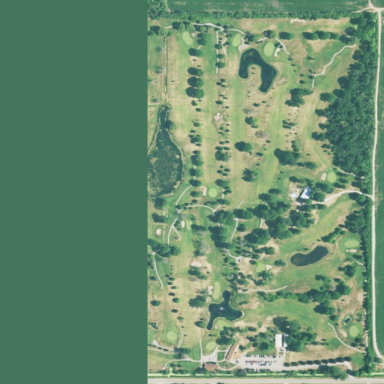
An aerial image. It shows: Golf course.